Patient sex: M
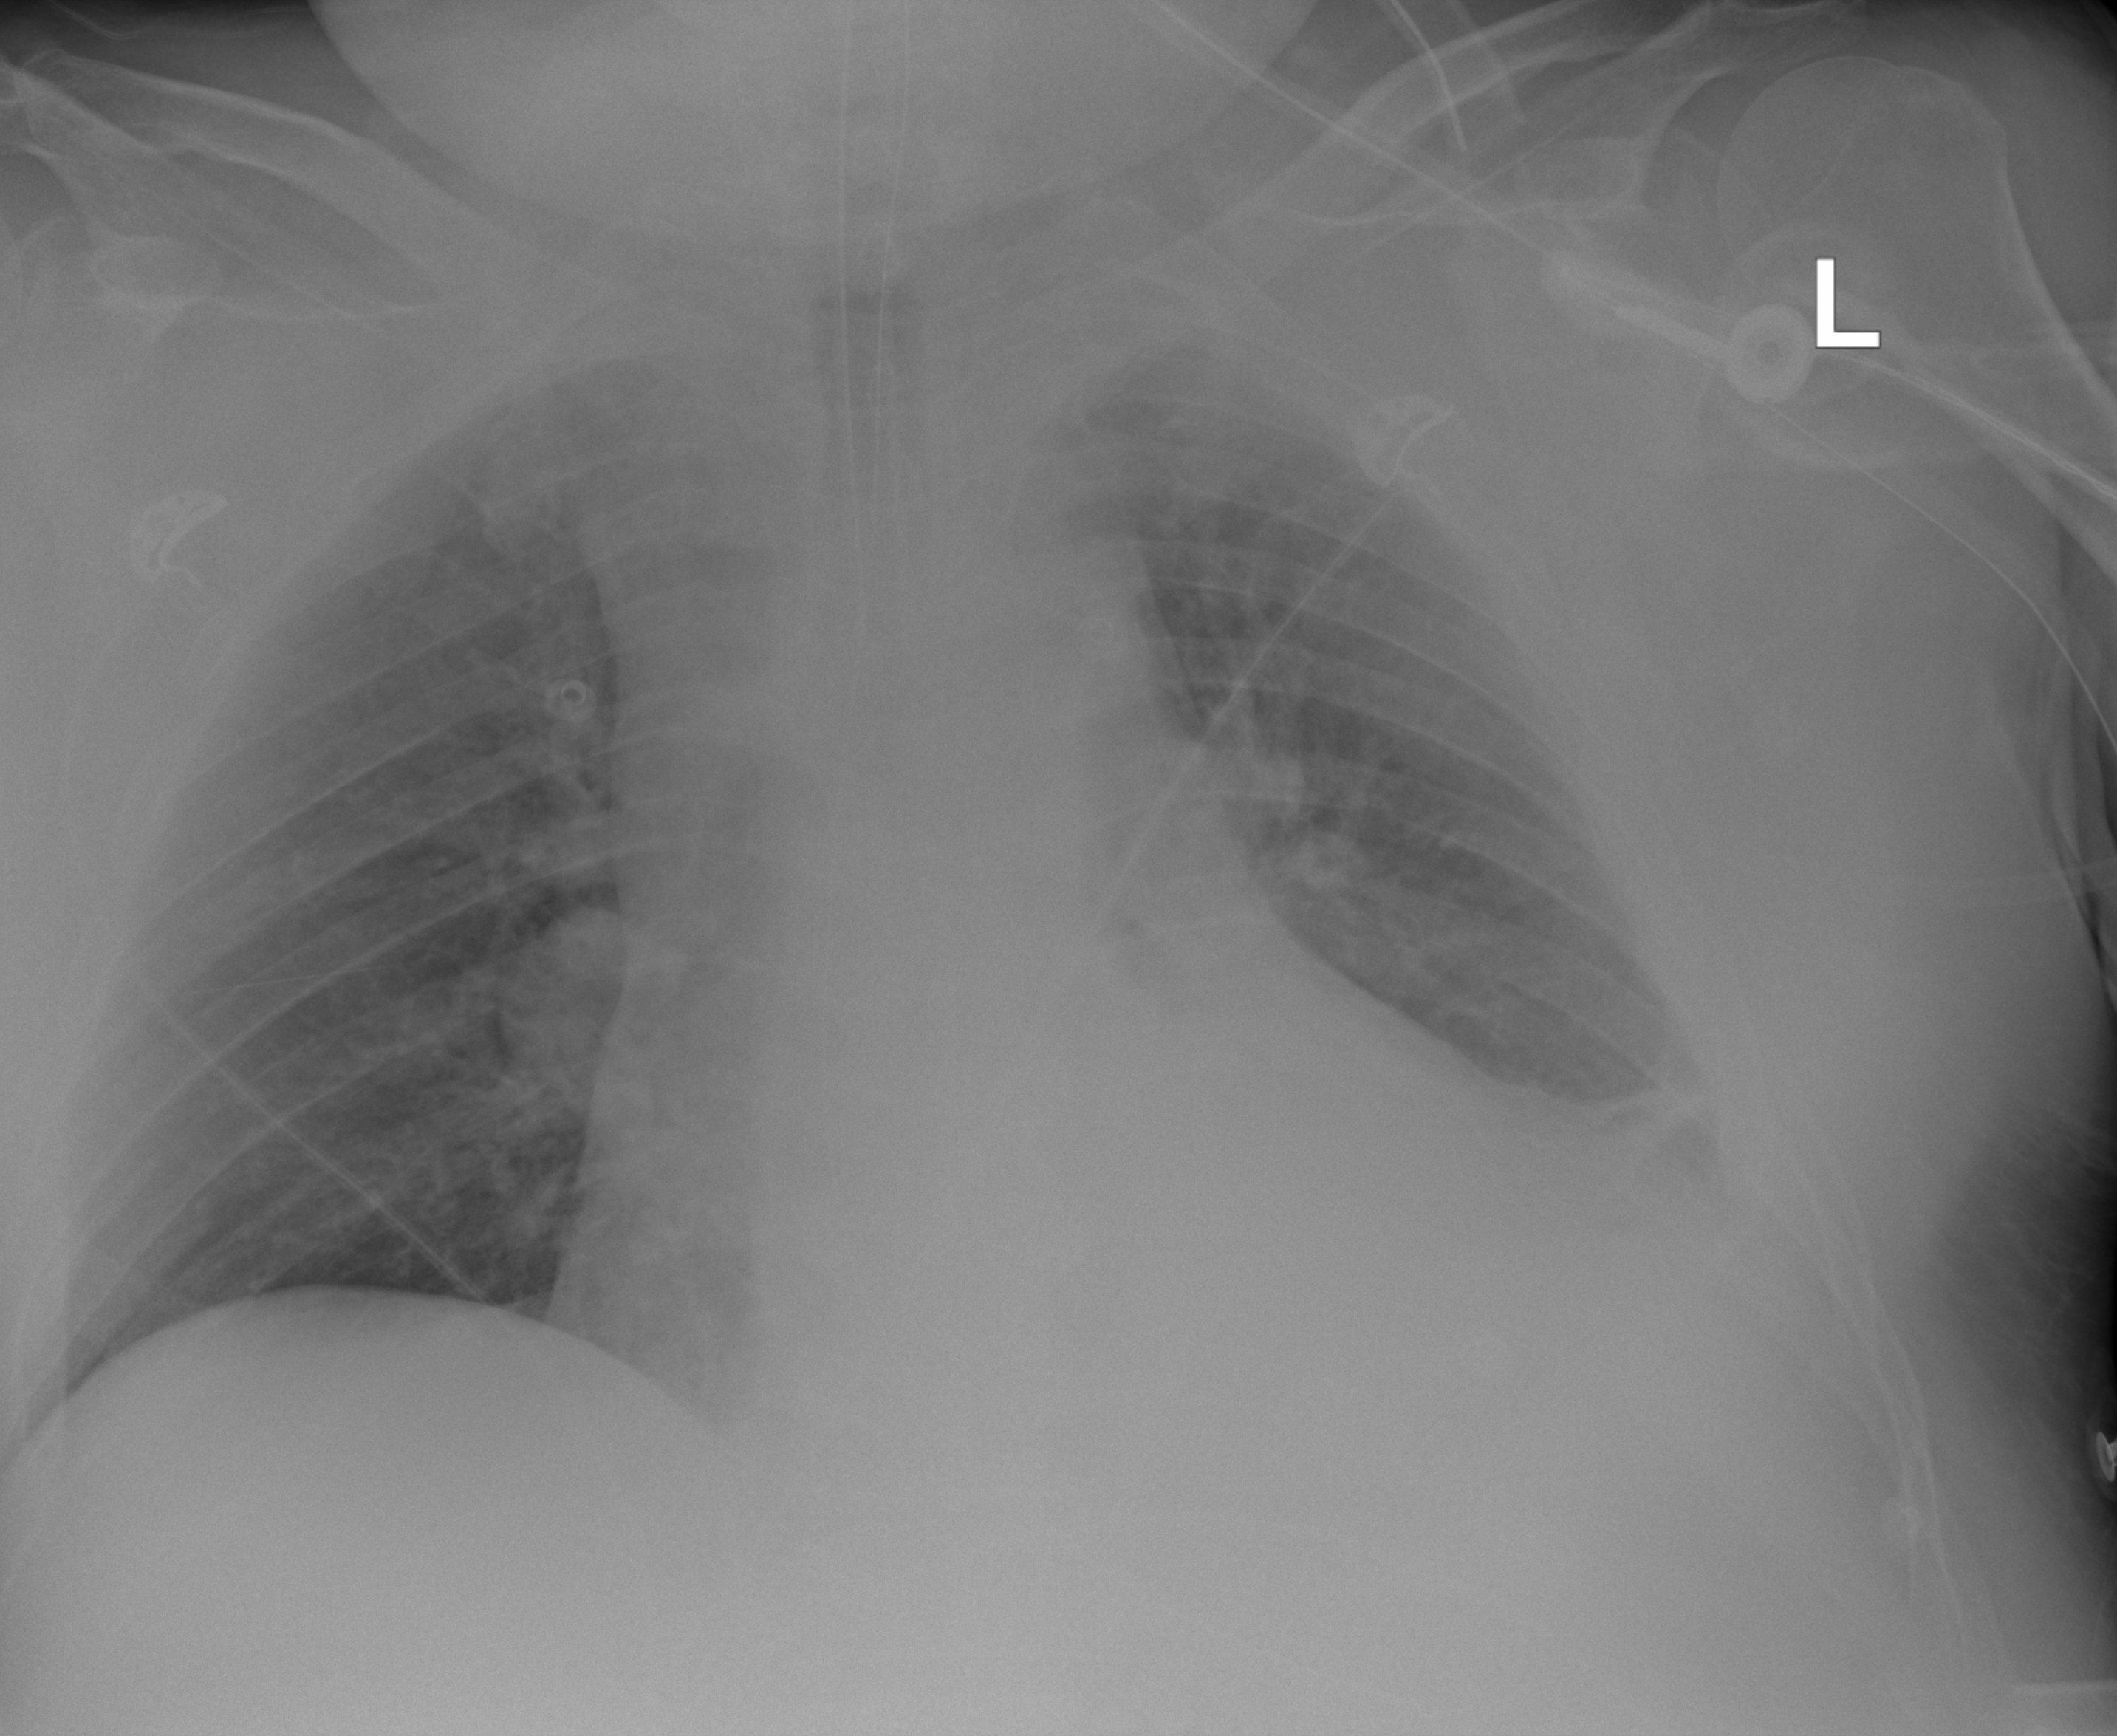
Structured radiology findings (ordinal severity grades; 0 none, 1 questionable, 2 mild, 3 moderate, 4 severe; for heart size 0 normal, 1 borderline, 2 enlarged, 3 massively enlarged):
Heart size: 2
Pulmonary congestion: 0
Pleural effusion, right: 0
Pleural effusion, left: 2
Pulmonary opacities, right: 0
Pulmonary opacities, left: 0
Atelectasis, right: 1
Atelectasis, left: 2